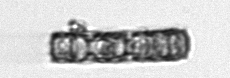
Label: Paralia_sulcata